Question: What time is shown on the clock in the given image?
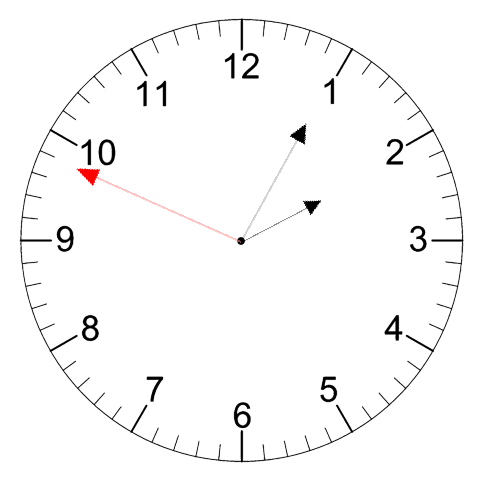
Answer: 02:04:49